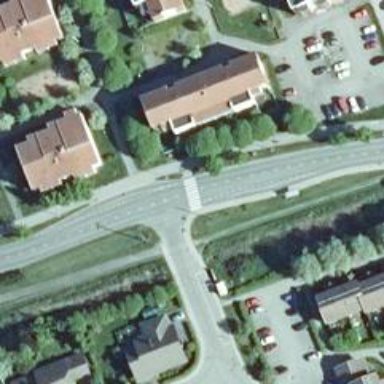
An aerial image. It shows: Uncontrolled crossing on the road.